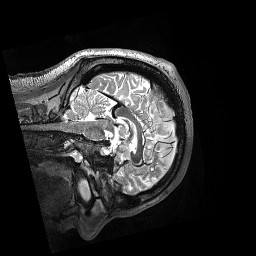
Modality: T2w
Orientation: sagittal